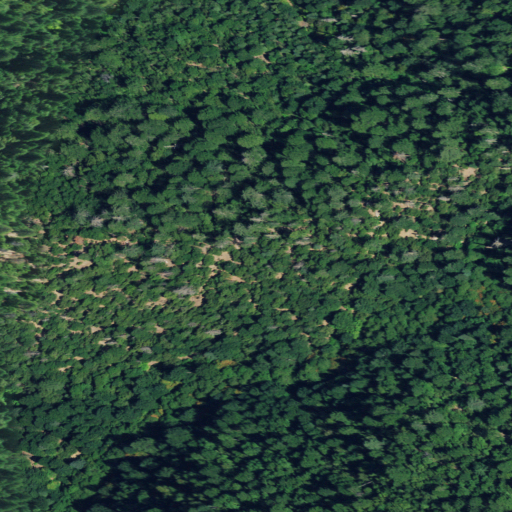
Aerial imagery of valley in California named Bryon Gulch containing evergreen forest, mixed forest, and deciduous forest